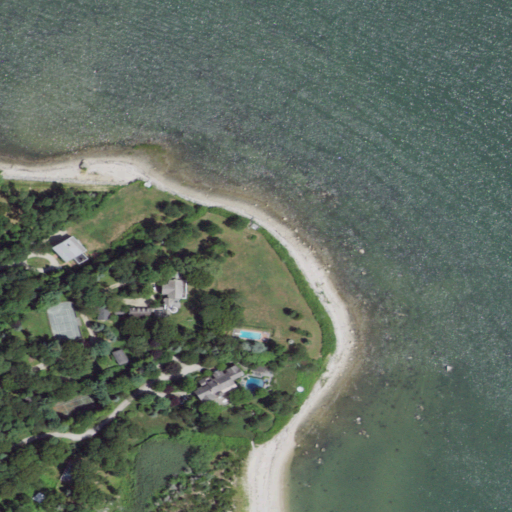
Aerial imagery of cape in New York named Cornelius Point containing open water, grassland, herbaceous wetlands, mixed forest, low intensity development, open development, barren land, evergreen forest, and medium intensity development